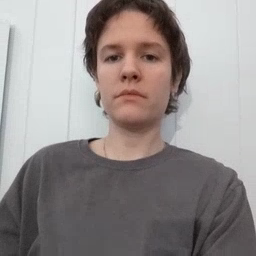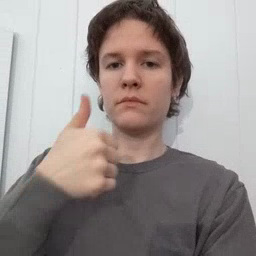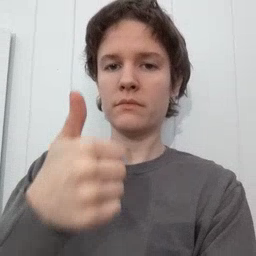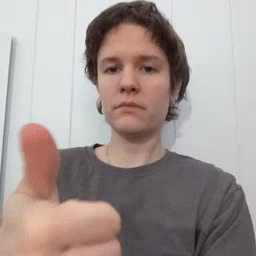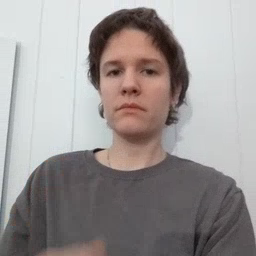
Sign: yourself